Field crop: tomato
Growth stage: 1
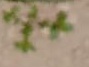
Species: portulaca